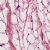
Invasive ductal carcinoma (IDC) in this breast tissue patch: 0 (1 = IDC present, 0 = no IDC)